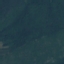
Land use / land cover class: Forest